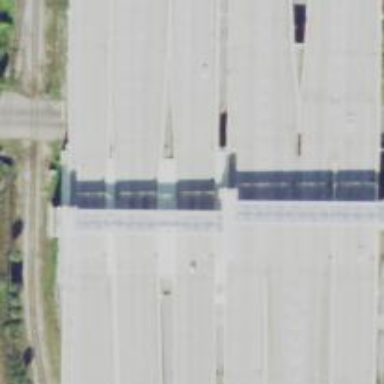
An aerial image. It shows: Toll gantry on the road.